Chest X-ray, AP view. Patient: 49 years old, sex M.
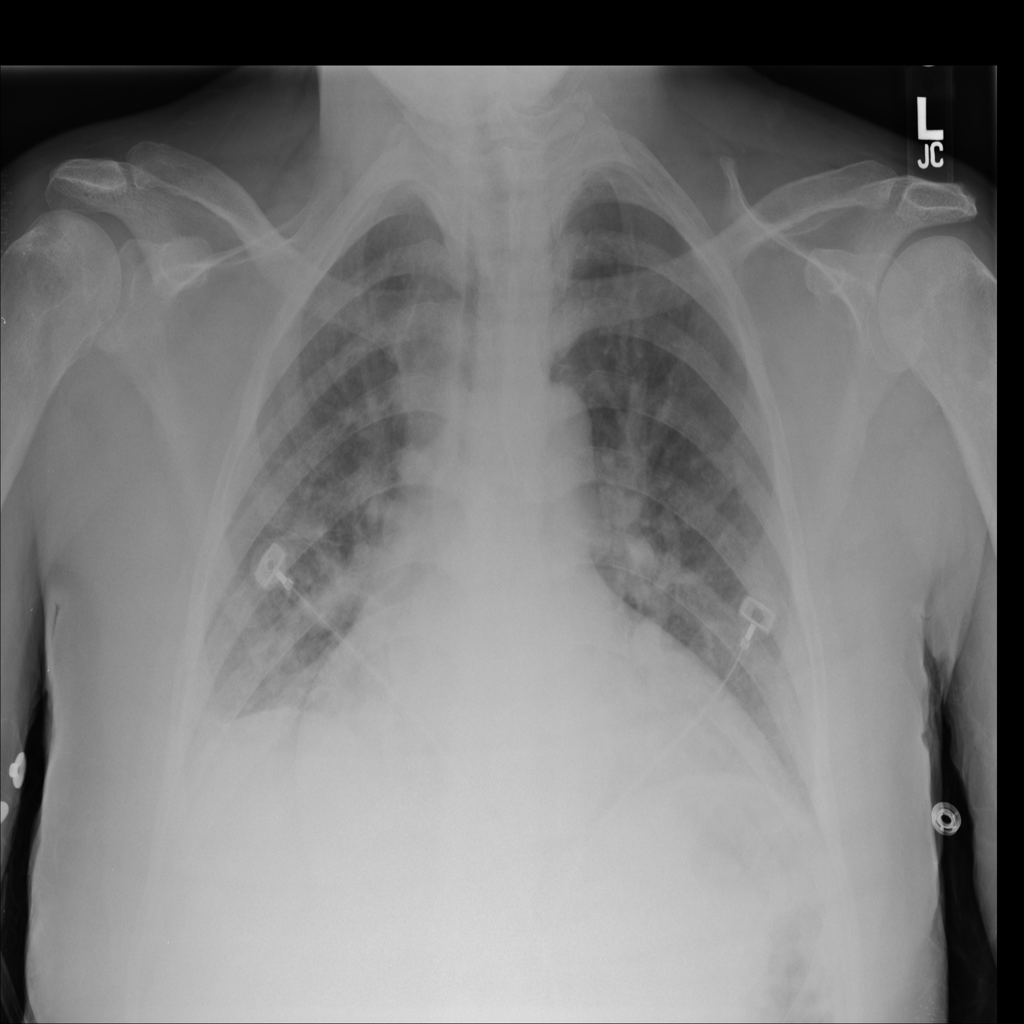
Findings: Atelectasis, Cardiomegaly, Effusion